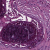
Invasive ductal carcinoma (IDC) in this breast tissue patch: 1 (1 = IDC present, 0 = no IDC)